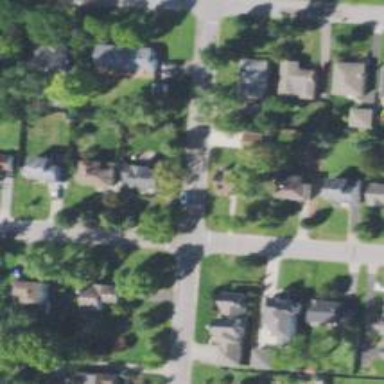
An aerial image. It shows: Residential driveway.